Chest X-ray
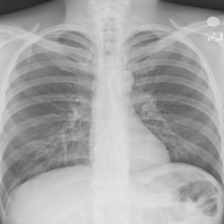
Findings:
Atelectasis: negative
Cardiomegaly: negative
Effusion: negative
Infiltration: negative
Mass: negative
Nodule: negative
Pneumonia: negative
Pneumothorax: negative
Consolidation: negative
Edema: negative
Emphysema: negative
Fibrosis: negative
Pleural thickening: negative
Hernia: negative